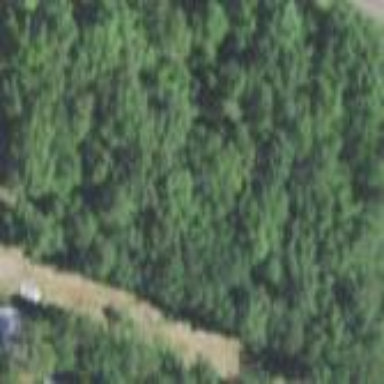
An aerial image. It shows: Mixed woodland area with variety of leaf types and cycles.